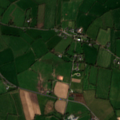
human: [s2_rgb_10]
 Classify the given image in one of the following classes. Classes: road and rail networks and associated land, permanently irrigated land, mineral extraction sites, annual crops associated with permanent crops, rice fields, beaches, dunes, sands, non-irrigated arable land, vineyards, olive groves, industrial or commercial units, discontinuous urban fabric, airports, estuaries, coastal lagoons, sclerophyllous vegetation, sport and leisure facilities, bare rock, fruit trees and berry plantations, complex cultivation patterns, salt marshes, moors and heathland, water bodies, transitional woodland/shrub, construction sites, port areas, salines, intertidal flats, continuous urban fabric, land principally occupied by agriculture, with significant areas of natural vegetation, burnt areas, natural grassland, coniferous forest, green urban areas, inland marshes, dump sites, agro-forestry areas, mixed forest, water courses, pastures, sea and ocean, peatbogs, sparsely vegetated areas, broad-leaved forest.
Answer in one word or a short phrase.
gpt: pastures